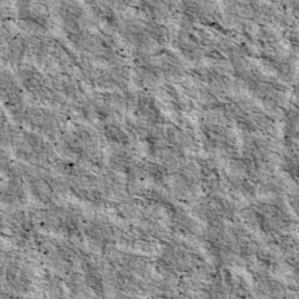
Label: non_frost